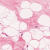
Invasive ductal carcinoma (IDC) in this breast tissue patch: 0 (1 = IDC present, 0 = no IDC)